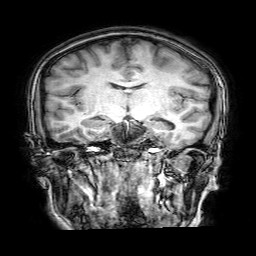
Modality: T1w
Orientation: sagittal
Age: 23
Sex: female